Question: using C#, .net framework 4.5, VS 2012
Try to create simple relation between tables in data set, but got System.NullReferenceException, as I can see on MSDN, it's mean 'occurs when you try to reference an object in your code that does not exist'. But, think i create all required objects.
My code below:
'''
//create place for storing all tables from data base
private DataSet myDS = new DataSet("AutoLot");
//command builders for easy way access to tables
private SqlCommandBuilder sqlCInventory;
private SqlCommandBuilder sqlCOrders;
private SqlCommandBuilder sqlCCustomers;
//adapters for each table
private SqlDataAdapter sqlAInventory;
private SqlDataAdapter sqlAOrders;
private SqlDataAdapter sqlACustomers;
//connection string
private string cnStr = string.Empty;
public MainForm()
{
InitializeComponent();
//get connection string from .config file
cnStr =
ConfigurationManager.ConnectionStrings["AutoLotSqlProvider"].ConnectionString;
//create adapters
sqlACustomers = new SqlDataAdapter("Select * From Customers", cnStr);
sqlAInventory = new SqlDataAdapter("Select * From Inventory", cnStr);
sqlAOrders = new SqlDataAdapter("Select * From Orders", cnStr);
//automatic generate commands
sqlCCustomers = new SqlCommandBuilder(sqlACustomers);
sqlCInventory = new SqlCommandBuilder(sqlAInventory);
sqlCOrders = new SqlCommandBuilder(sqlAOrders);
//add table to data Set
sqlAInventory.Fill(myDS);
sqlAOrders.Fill(myDS);
sqlACustomers.Fill(myDS);
//create relationship between tables
BuildTableRelationShip();
//create DataSourse for datGrids on UI
dataGridViewCustomer.DataSource = myDS.Tables["Inventory"];
dataGridViewOrders.DataSource = myDS.Tables["Orders"];
dataGridViewCustomer.DataSource = myDS.Tables["Customers"];
}
'''
and here I got exception
'''
private void BuildTableRelationShip()
{
//create object of relationShips
DataRelation dr = new DataRelation("CustomersOrders", //name of relation
myDS.Tables["Customers"].Columns["CustID"], //main columns
myDS.Tables["Orders"].Columns["OrderID"]); //related columns
myDS.Relations.Add(dr);
//second relation
dr = new DataRelation("InventoryOrder",
myDS.Tables["Inventory"].Columns["CarID"],
myDS.Tables["Orders"].Columns["OrderID"]);
//add relations to dataset
myDS.Relations.Add(dr);
}
'''
Why i got this Null reference Exception? What i miss?

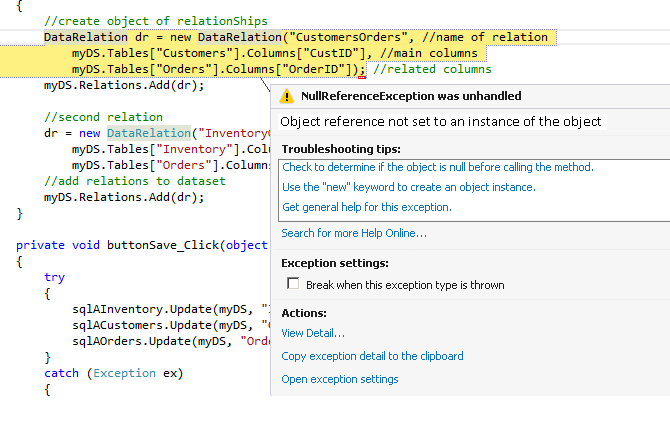
Answer: You should call 'fill' on individual 'DataTable's rather than the whole 'DataSet'.
'''
sqlAInventory.Fill(myDS);
sqlAOrders.Fill(myDS);
sqlACustomers.Fill(myDS);
'''
would become
'''
sqlAInventory.Fill(myDS, "Inventory");
sqlAOrders.Fill(myDS, "Orders");
sqlACustomers.Fill(myDS, "Customers");
'''
This method will automatically add a table to your 'DataSet' if it doesn't exist, and populates it with data if it does. <URL> has more information on this method of the fill.